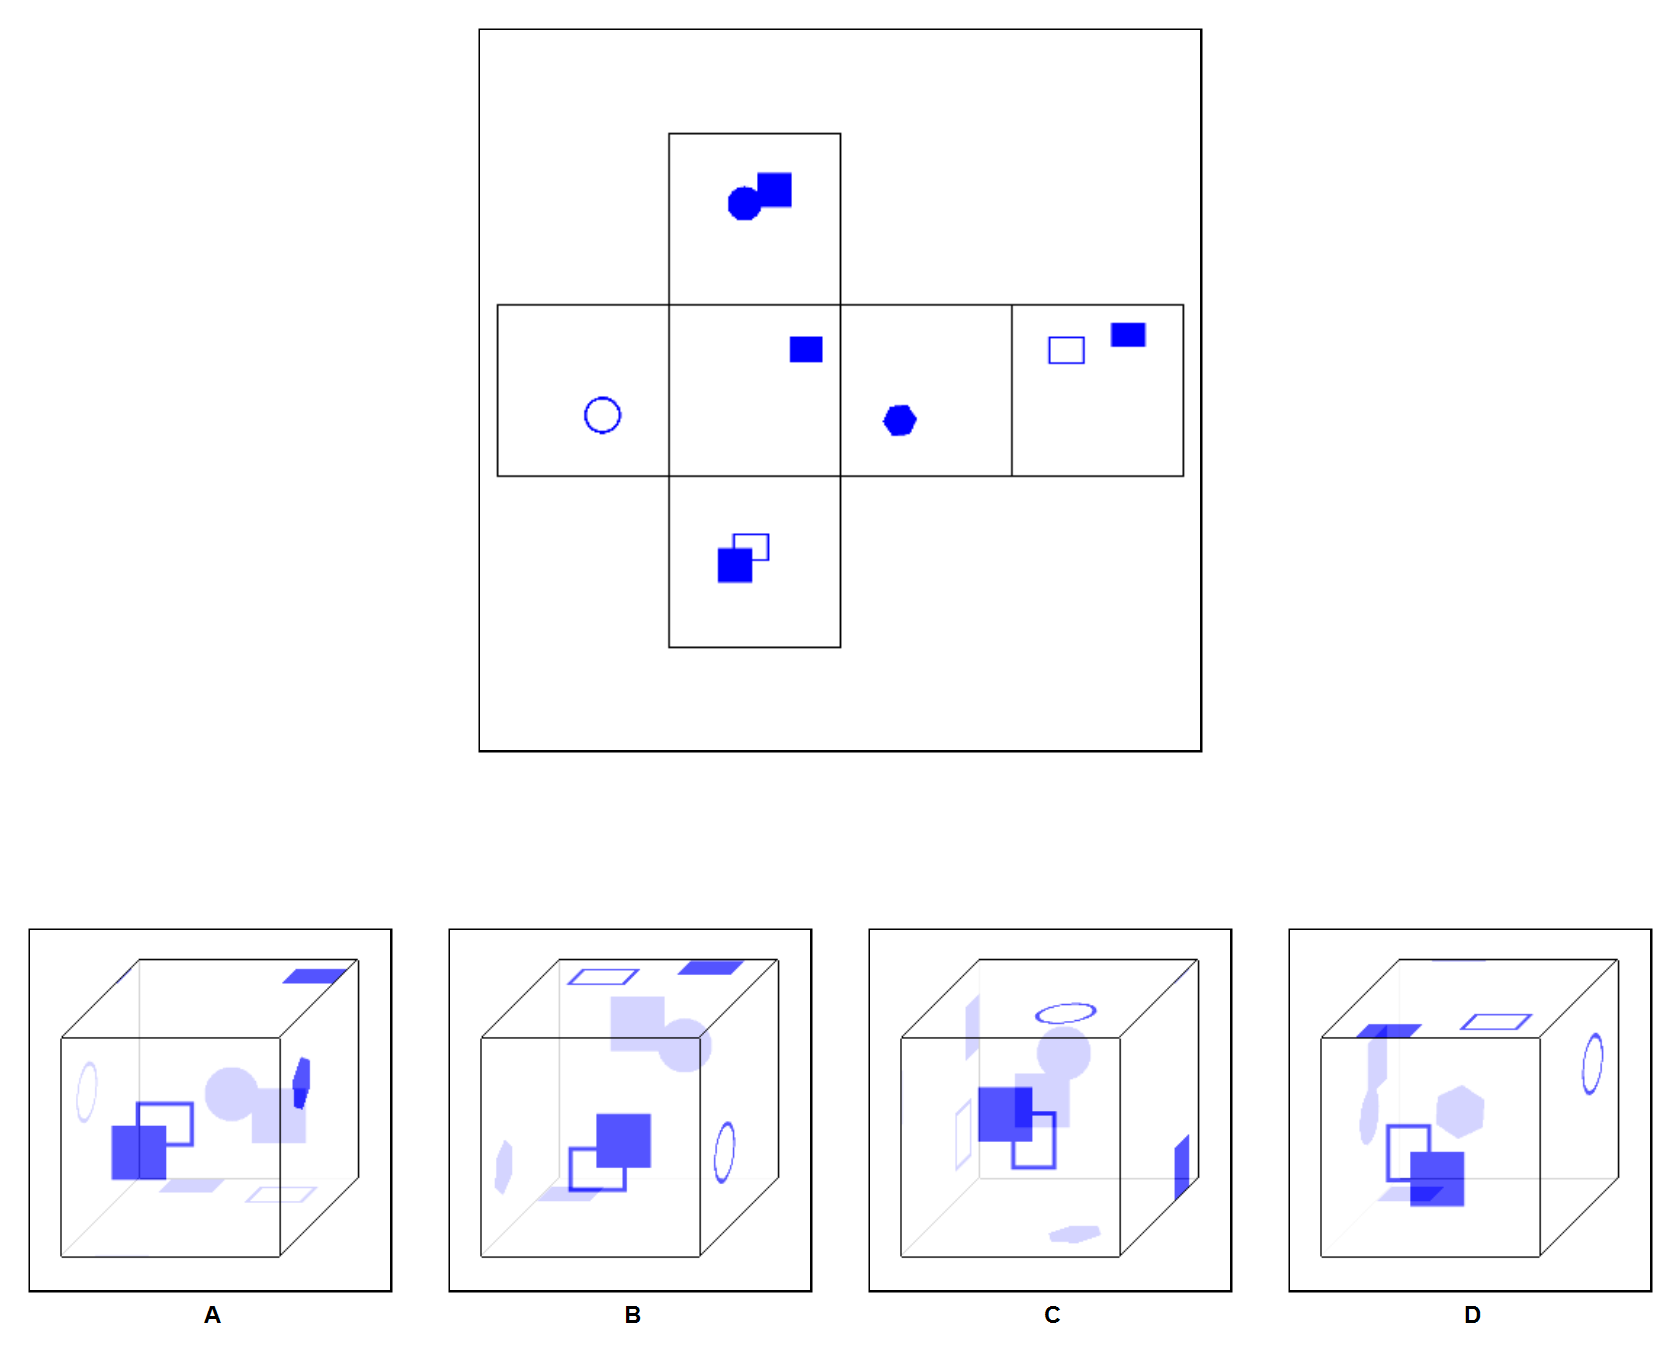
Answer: D